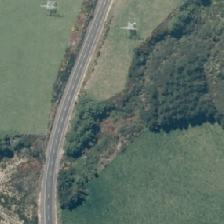
Land cover: herbaceous_freshwater_vege